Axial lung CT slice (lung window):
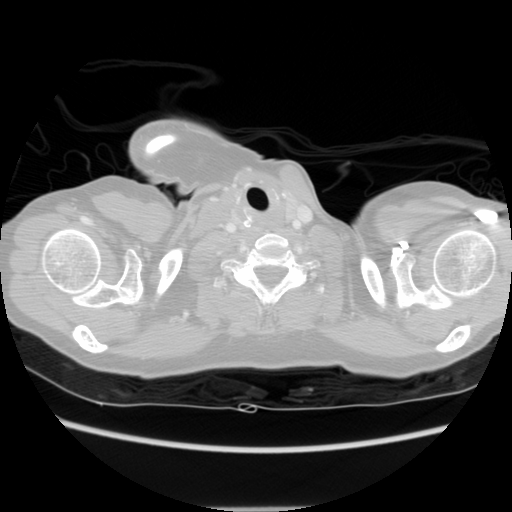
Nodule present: no